Question: I have a button that looks like this:

I want to remove the button background.. That is, the image will be the button.
Here is my code:
'''
Button button = new Button(shell, SWT.NONE);
button.setToolTipText("Email Settings...");
button.setImage(SWTResourceManager.getImage(Settings.class, "settings1616.png"));
button.setBounds(494, 26, 28, 25);
'''
I have tried..
'''
button.setBackground(null);
button.setBackgroundImage(null);
'''
But it does not remove anything.
Thanks!
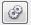
Answer: Please try using SWT Image HyperLink ,this doest have button background and it solves your purpose.
Add 'org.eclipse.ui.forms' as a dependency.
'ImageHyperlink hyperlink = new ImageHyperlink(parentComposite, SWT.NONE); hyperlink.setImage("image location");'